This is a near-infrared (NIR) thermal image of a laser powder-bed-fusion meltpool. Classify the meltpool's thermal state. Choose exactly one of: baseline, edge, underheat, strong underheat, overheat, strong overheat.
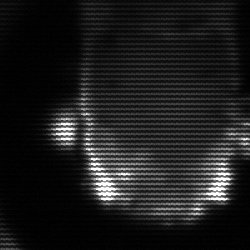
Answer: baseline